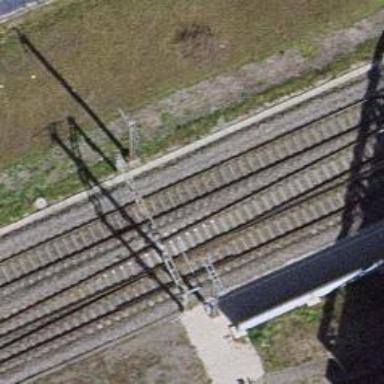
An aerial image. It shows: Railway signal.